Question: When you call the following 'twitter' method I always get a strange indentation on top.

'''
- (void)twitter {
if ([TWRequest class]) {
TWTweetComposeViewController *twitter = [[TWTweetComposeViewController alloc] init];
[twitter setInitialText:titleDetail];
[twitter addImage:imgPreview];
[twitter addURL:[NSURL URLWithString:linkPost]];
[self presentViewController:twitter animated:YES completion:nil];
twitter.completionHandler = ^(TWTweetComposeViewControllerResult res) {
if (res == TWTweetComposeViewControllerResultDone) {
UIAlertView *alertView = [[UIAlertView alloc] initWithTitle:@"Vypolneno" message:@"Vash tvit uspeshno opublikovan" delegate:self cancelButtonTitle:@"OK" otherButtonTitles:nil];
[alertView show];
} else if (res == TWTweetComposeViewControllerResultCancelled) {
UIAlertView *alertView = [[UIAlertView alloc] initWithTitle:@"Oshibka" message:@"Vash tvit neopublikovan" delegate:self cancelButtonTitle:@"OK" otherButtonTitles:nil];
[alertView show];
}
[self dismissModalViewControllerAnimated:YES];
};
}
}
'''
How do I fix this?
---
# Update: FIXED
The problem was this:
When the application loads (which displays a splash screen) I hide the status bar.
> The status bar is initially hidden.
And then, in 'AppDelegate.m':
'''
[[UIApplication sharedApplication] setStatusBarHidden:NO withAnimation:NO];
[UIApplication sharedApplication].keyWindow.frame = CGRectMake(0, 20, 320, 460);
'''
The problem was precisely in '20':
'''
CGRectMake (0, 20, 320, 460);
'''
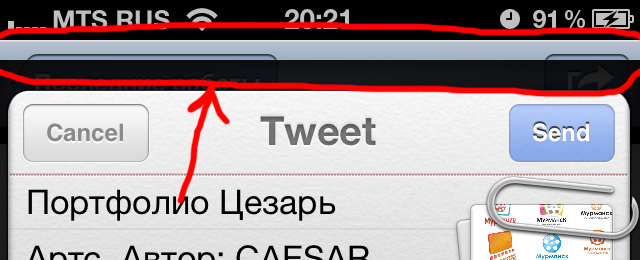
Answer: The problem was this: When load application (which displays splash screen) I hid status bar.
'''
Status bar is initially hidden YES
'''
And then, in AppDelegate.m:
'''
[[UIApplication sharedApplication] setStatusBarHidden: NO withAnimation: NO];
[UIApplication sharedApplication]. KeyWindow.frame = CGRectMake (0, 20, 320, 460);
'''
The problem was precisely in 20:
'''
CGRectMake (0, 20, 320, 460);
'''